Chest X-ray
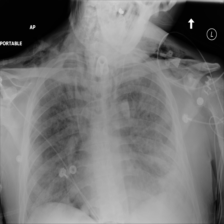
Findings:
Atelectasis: negative
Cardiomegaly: negative
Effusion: negative
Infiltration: negative
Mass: negative
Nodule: negative
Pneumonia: negative
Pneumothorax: negative
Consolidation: negative
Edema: negative
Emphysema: negative
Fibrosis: negative
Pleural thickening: negative
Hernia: negative